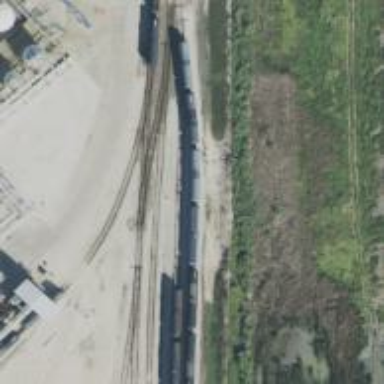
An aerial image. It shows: Railway yard used for servicing trains.